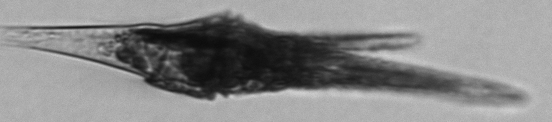
Label: Tripos_furca